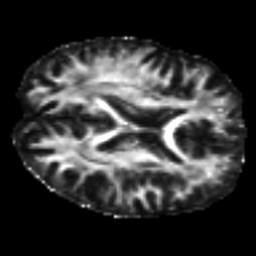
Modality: FA
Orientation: axial
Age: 23
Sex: male
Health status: healthy
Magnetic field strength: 3 T
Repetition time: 8.4 s
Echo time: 0.0926 s